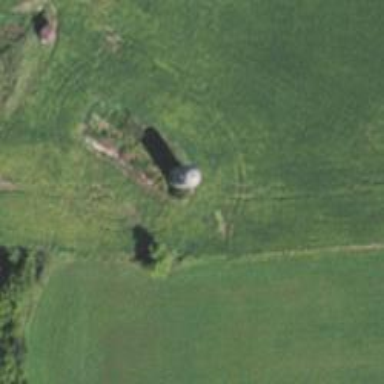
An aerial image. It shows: Silo.